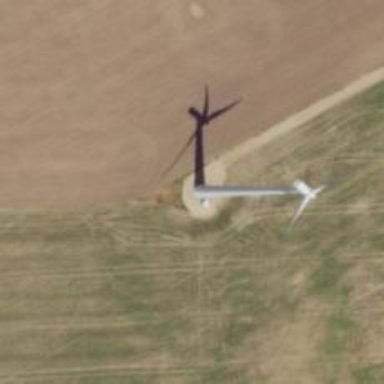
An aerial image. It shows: Wind generator powered by horizontal axis wind turbine.